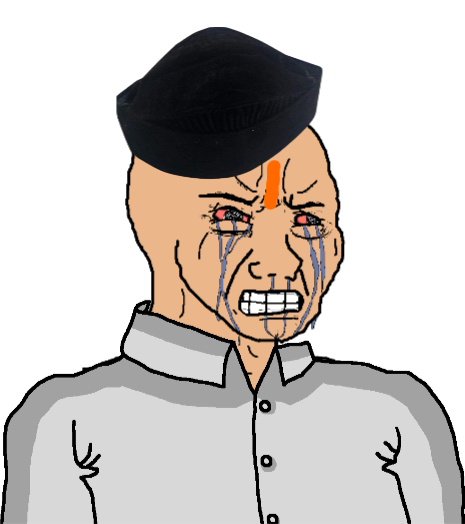
Label: 5_Crying_Wojak